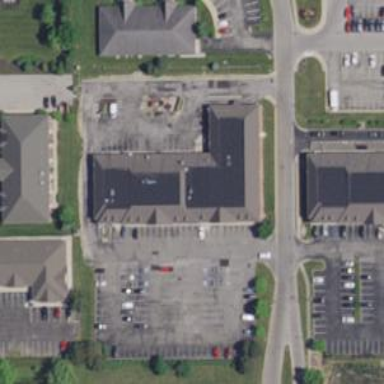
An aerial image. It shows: Pharmacy providing healthcare services.